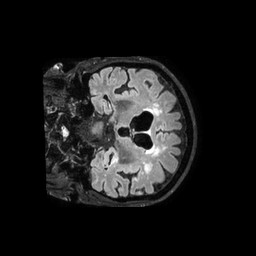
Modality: FLAIR
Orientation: coronal
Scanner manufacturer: philips
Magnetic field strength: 3 T
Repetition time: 4.8 s
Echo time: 0.34 s